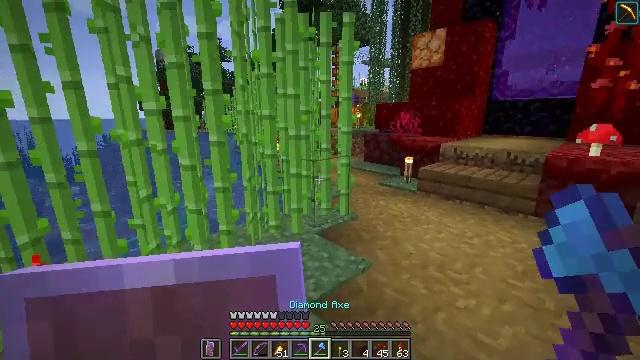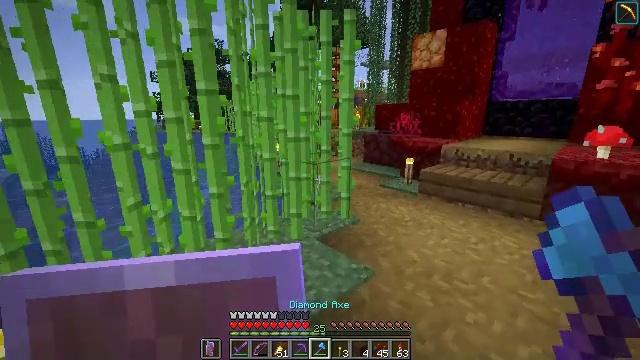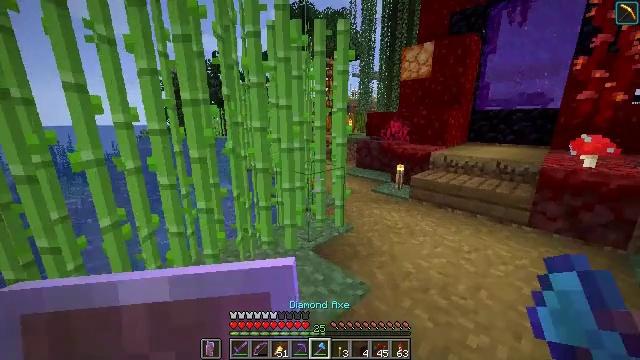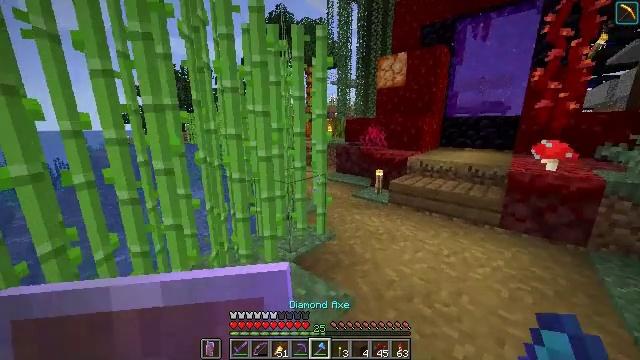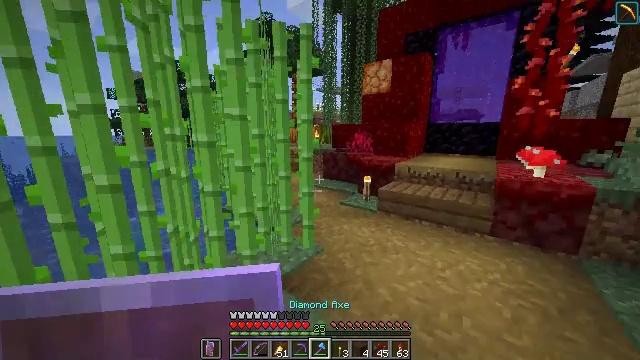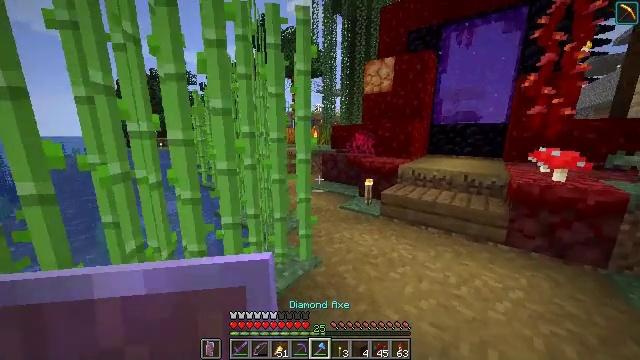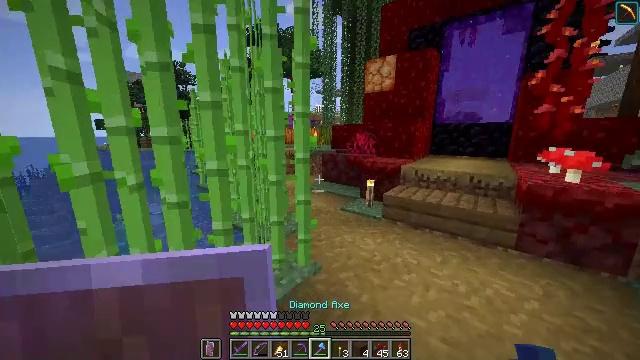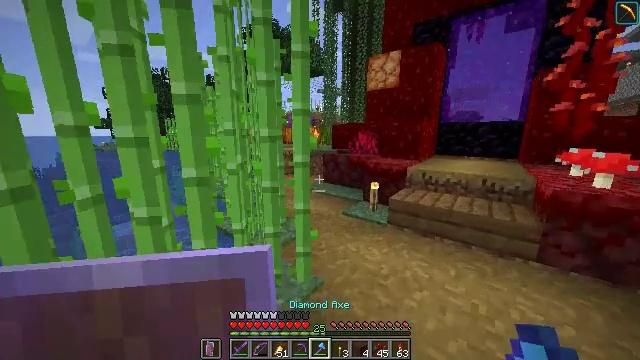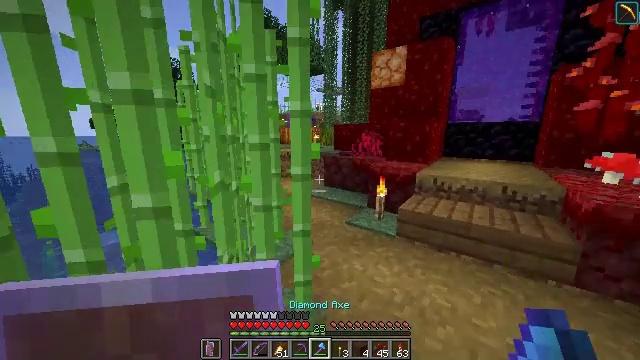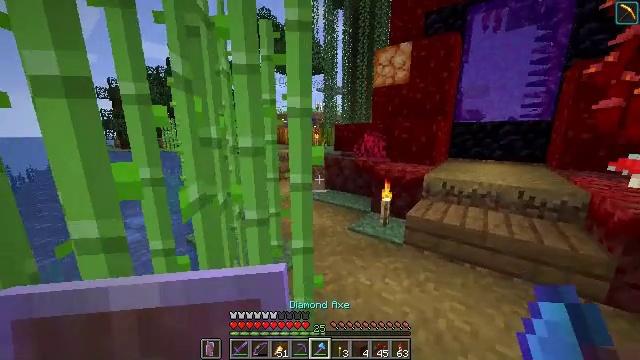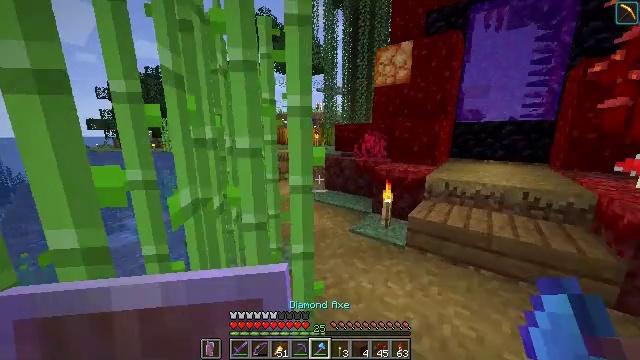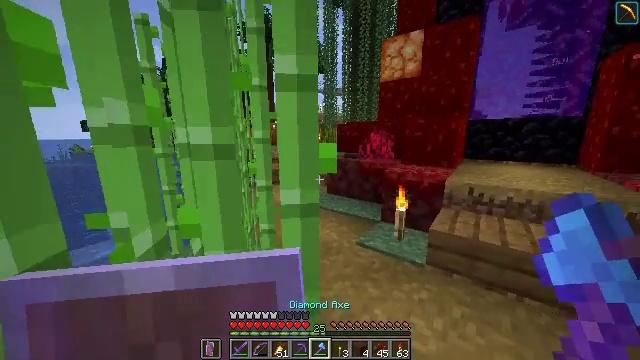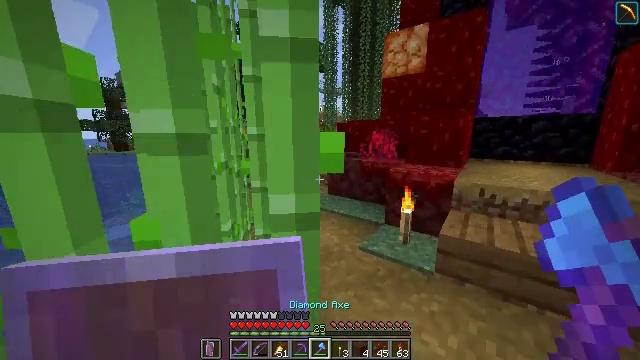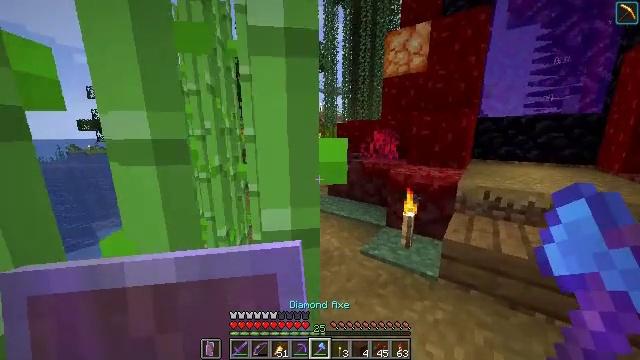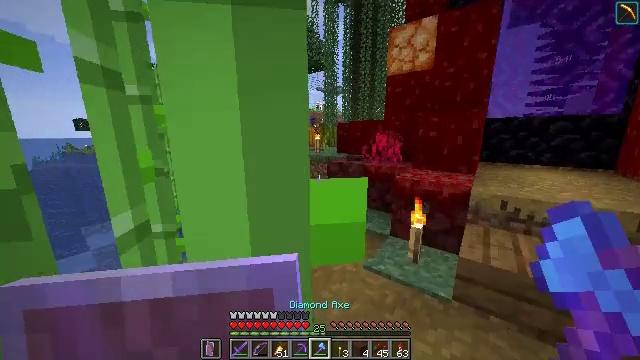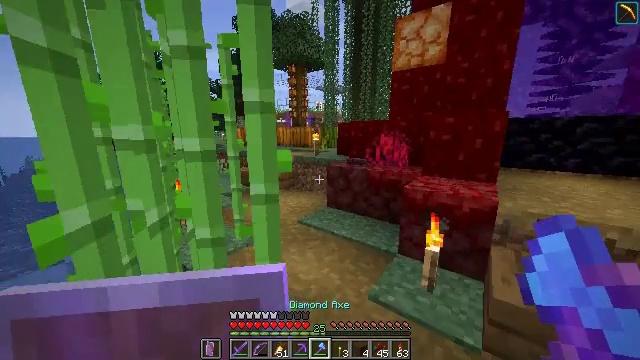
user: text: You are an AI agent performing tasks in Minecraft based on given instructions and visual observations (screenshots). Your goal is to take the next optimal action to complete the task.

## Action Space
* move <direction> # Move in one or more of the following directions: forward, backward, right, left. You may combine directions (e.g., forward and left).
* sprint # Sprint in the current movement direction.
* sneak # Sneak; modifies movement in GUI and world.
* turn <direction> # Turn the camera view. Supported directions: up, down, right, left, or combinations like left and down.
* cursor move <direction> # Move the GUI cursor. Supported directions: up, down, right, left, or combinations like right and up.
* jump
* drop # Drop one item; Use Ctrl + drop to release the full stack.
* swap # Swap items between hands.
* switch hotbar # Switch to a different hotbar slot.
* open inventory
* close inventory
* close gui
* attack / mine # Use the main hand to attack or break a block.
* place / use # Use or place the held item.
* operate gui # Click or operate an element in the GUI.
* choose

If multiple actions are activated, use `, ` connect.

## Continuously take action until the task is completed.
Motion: motion action
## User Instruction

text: Break the cocoa pod.
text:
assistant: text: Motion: move forward, sprint
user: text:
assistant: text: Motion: move forward, sprint, turn right
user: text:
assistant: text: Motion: move forward, sprint, turn right and up
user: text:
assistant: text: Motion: move forward, sprint, turn right and up
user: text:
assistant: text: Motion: move forward, sprint
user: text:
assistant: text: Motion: move forward, sprint
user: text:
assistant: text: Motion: move forward, sprint
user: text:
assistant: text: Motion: move forward, sprint
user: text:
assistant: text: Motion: move forward, sprint
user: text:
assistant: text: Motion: move forward, sprint
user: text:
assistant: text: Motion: move forward, sprint
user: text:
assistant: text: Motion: move forward, sprint
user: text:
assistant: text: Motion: move forward, sprint
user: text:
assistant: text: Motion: move forward, sprint
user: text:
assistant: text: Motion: move forward, sprint
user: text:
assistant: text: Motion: move forward, sprint
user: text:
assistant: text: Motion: move forward, sprint
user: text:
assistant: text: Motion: move forward, sprint, turn left
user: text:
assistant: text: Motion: move forward, sprint, turn left
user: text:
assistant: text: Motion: move forward, sprint, turn left
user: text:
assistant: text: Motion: move forward, sprint, turn left
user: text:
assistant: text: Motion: move forward, sprint
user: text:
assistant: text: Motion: move forward, sprint
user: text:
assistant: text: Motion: move forward, sprint
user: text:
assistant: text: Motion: move forward, sprint, turn right
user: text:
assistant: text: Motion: move forward, sprint, turn right
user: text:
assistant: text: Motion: move forward, sprint, turn right
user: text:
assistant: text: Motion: move forward, sprint
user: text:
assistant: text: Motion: move forward, sprint
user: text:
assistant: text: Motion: move forward, sprint